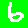
Digit: 6